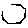
Label: hexagon